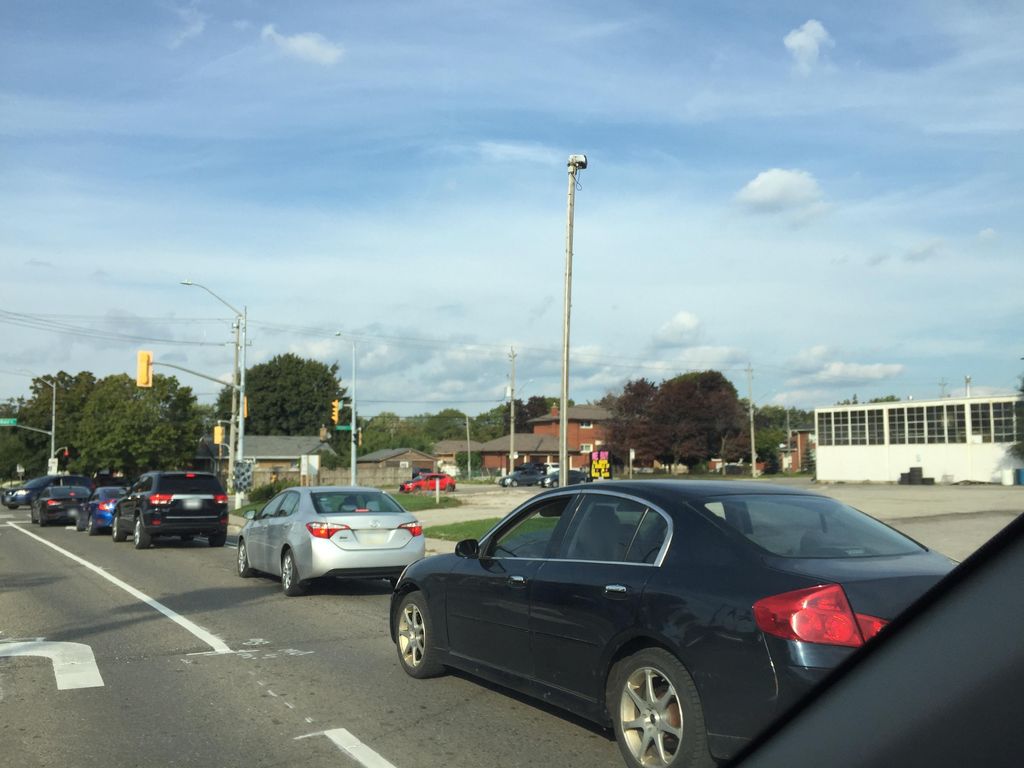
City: kitchener-waterloo